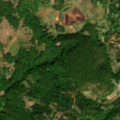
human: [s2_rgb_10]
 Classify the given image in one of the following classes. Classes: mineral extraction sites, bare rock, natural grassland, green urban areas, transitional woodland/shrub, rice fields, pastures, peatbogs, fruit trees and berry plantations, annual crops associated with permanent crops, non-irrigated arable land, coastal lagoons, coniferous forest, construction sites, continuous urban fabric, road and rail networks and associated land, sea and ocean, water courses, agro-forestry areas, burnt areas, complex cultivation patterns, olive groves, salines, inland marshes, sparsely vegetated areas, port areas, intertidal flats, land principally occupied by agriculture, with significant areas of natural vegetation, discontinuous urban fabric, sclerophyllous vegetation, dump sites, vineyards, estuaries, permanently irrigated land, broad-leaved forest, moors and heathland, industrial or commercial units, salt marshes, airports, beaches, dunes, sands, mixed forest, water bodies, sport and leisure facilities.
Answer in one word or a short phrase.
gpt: land principally occupied by agriculture, with significant areas of natural vegetation, broad-leaved forest, transitional woodland/shrub